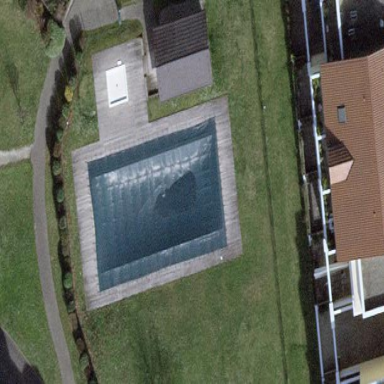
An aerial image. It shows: Swimming pool located in leisure land.